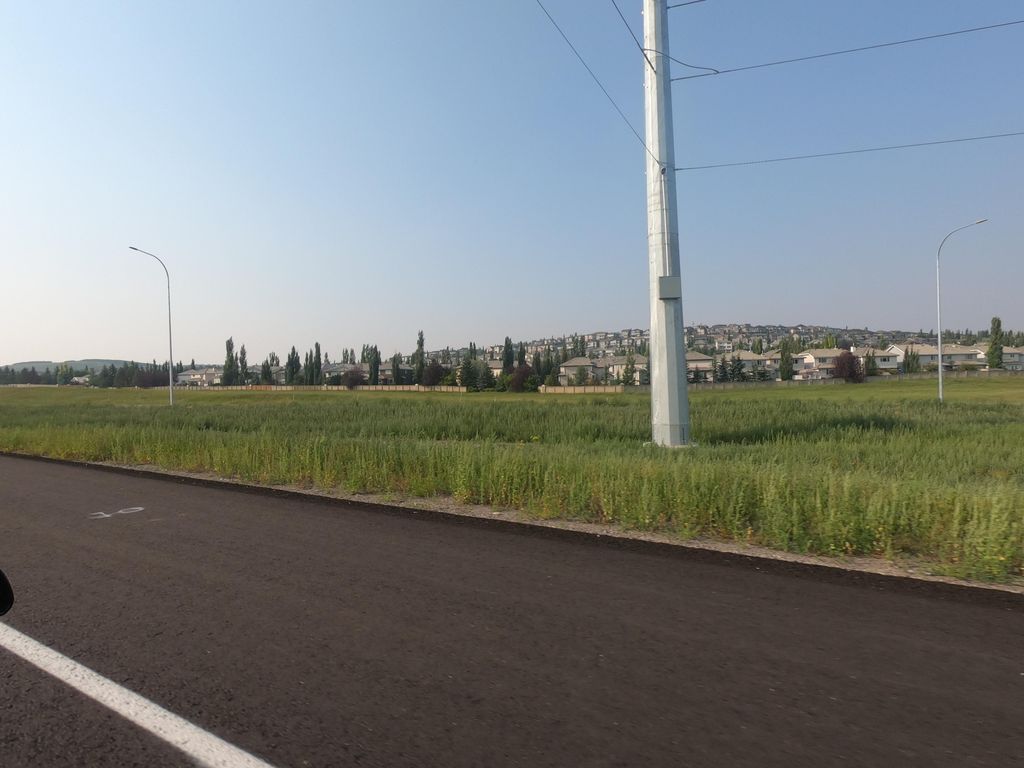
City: calgary